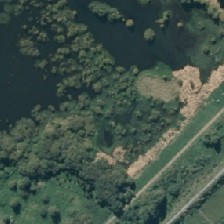
Land cover: herbaceous_freshwater_vege